Question: How I can download 'Gradle 0.12.2' in Android Studio (automatically)?
I see this website <URL> but I can't find it .
I find local path Gradle : 'C:\Users\Makarem01\.gradle\wrapper\dists\gradle-0.12.2' get me error 'Gradle location is incorrect.' What can I do ? I upload photo of error.

When i use from 'gradle wrapper' say me : The project is using an unsupported version of the Android Gradle plug-in (0.12.2). The recommended version is 1.1.0. Consult IDE log for more details (Help | Show Log)
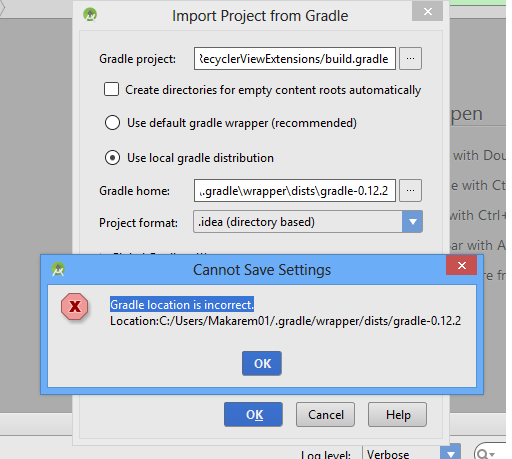
Answer: Open the build.gradle file.
Find this line: 'classpath 'com.android.tools.build:gradle:0.12.2''
replace it with this:
'classpath 'com.android.tools.build:gradle:1.0.0''
Save the file, then try to re-import using the gradle wrapper option again.